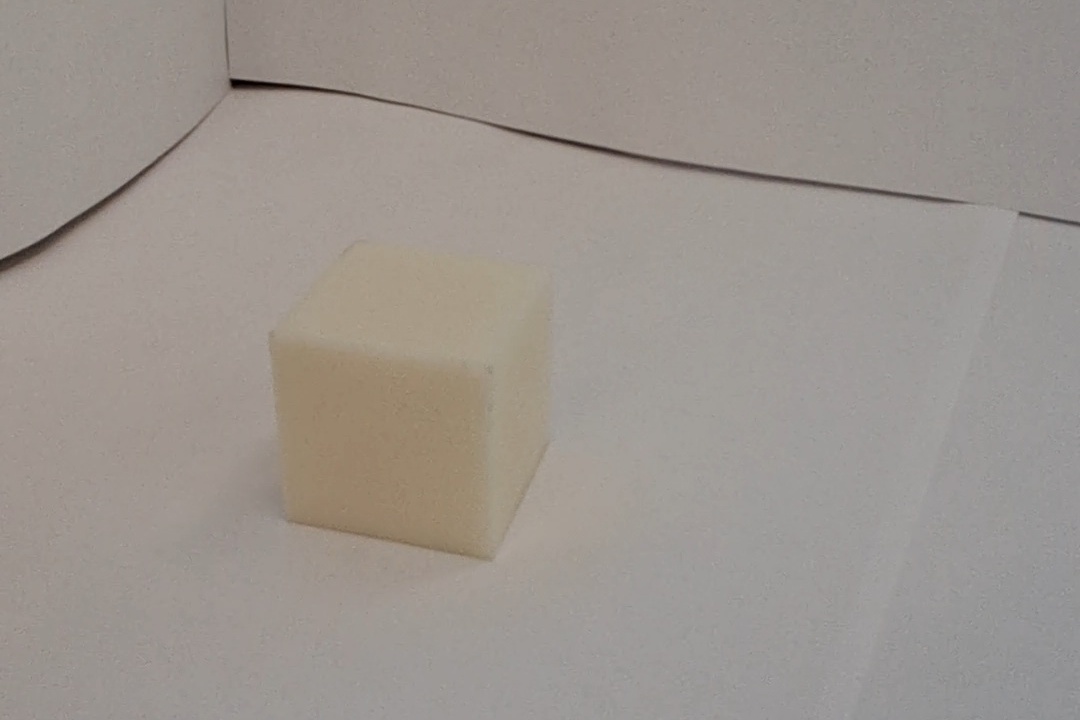
Label: Cuboid